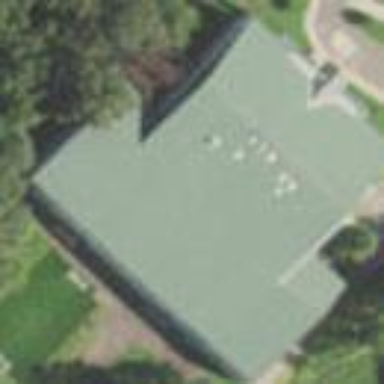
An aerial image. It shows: Building.